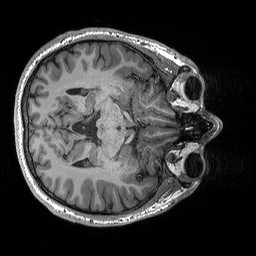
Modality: T1w
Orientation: axial
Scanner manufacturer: siemens
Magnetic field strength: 3 T
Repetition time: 2.3 s
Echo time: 0.00298 s